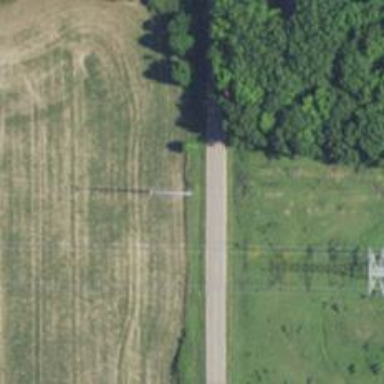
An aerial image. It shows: H-frame power tower design.